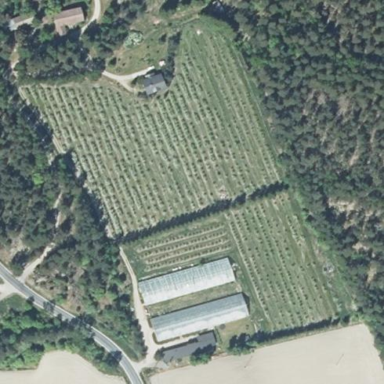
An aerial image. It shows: Orchard.